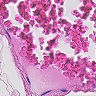
Metastatic tissue present: no